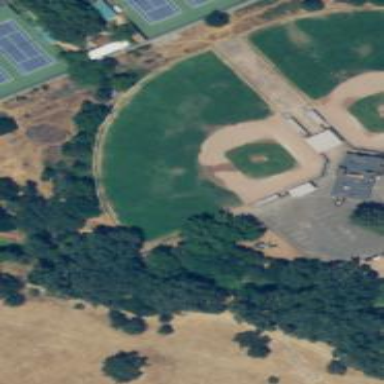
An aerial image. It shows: Baseball pitch for leisure and sports activities.